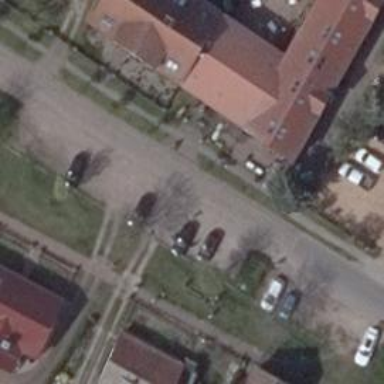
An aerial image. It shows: Residential road with asphalt surface.